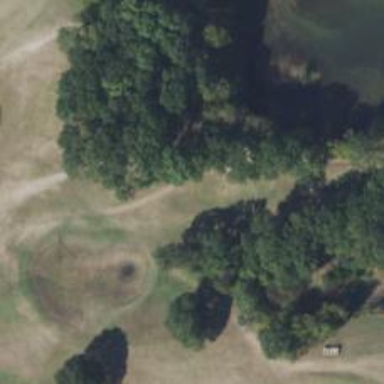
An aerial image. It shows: Golf hole.